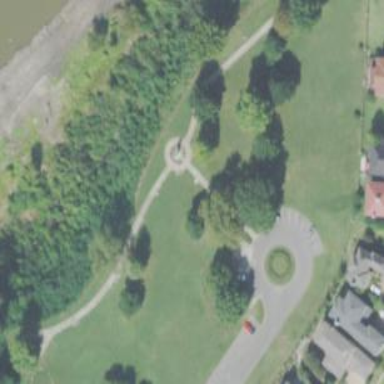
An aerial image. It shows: Historic memorial.